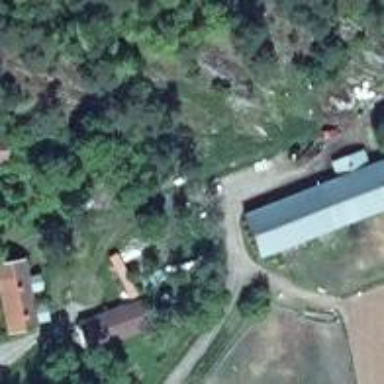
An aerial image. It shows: Farm.